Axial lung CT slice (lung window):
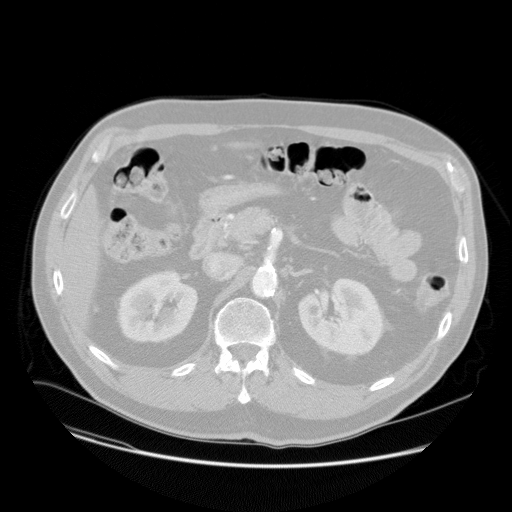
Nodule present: no